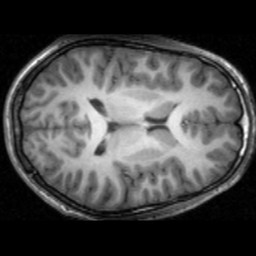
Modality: T1w
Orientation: axial
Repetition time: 0.008948 s
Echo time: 0.001784 s